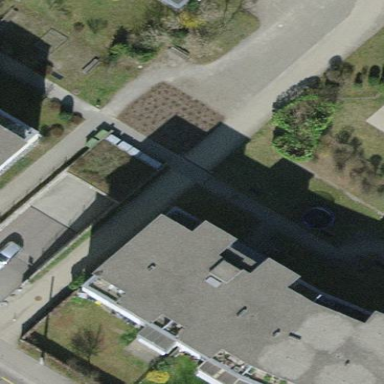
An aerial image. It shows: Flat roofed apartment building.